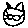
Label: cat